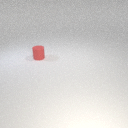
small red rubber cylinder